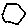
Label: hexagon